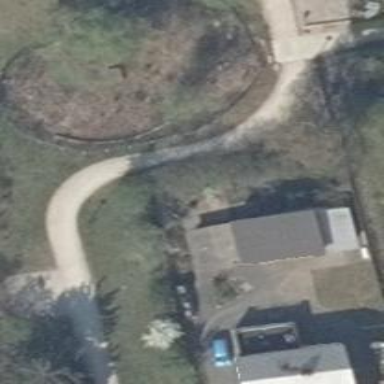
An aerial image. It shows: Compacted footway.